Interaction volume radius: 5 \u00c5
Interaction volume height: 20 \u00c5
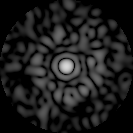
Disorder parameter: 0.8299